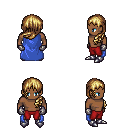
a pixel art fantasy rpg character, male body template, human, dark skin, blue cape, red pants, blonde left-swept hairstyle, metal gloves, metal boots, four views (front, back, left, right), 2x2 character sprite sheet, small pixel art, hard edges, no anti-aliasing